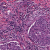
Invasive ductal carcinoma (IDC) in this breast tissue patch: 1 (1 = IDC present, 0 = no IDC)